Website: home-depot
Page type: review-order
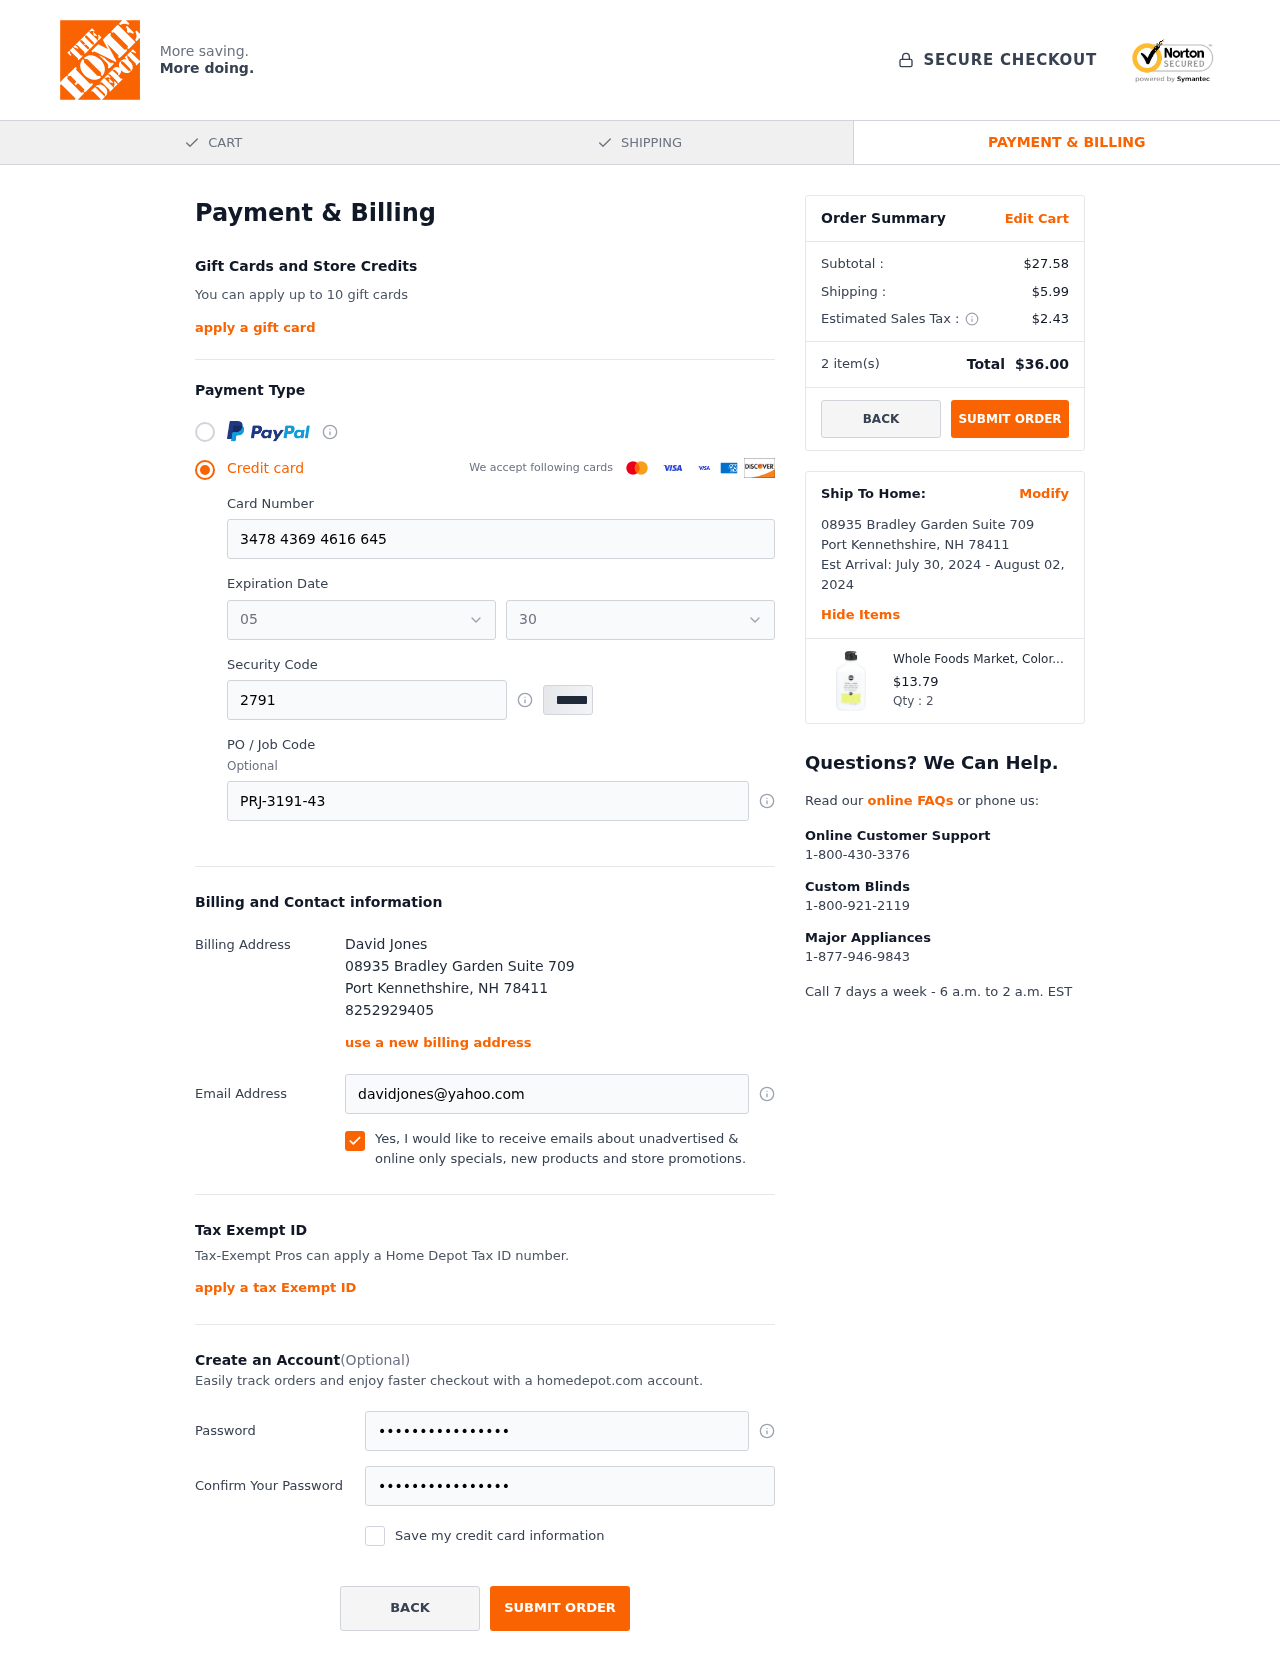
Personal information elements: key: PII_CARD_EXPIRY_MONTH
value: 05
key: PII_CARD_EXPIRY_YEAR
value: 30
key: PII_CITY
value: Port Kennethshire
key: PII_FULLNAME
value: David Jones
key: PII_PHONE
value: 8252929405
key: PII_POSTCODE
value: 78411
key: PII_STATE_ABBR
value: NH
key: PII_STREET
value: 08935 Bradley Garden Suite 709
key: PII_CARD_NUMBER
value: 3478 4369 4616 645
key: PII_CARD_CVV
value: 2791
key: PII_JOB_CODE
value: PRJ-3191-43
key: PII_EMAIL
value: davidjones@yahoo.com
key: PII_POSTCODE_FULL
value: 78411
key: PII_POSTCODE_NUMERIC
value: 78411
Product elements: key: PRODUCT1_NAME
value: Whole Foods Market, Color Preserve Conditioner, 10 Fl Oz
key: PRODUCT1_PRICE
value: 13.79
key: PRODUCT1_QUANTITY
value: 2
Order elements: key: ORDER_SUBTOTAL
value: $27.58
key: ORDER_SHIPPING_COST
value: $5.99
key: ORDER_TAX
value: $2.43
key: ORDER_NUM_ITEMS
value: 2
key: ORDER_TOTAL
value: $36.00
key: ORDER_SHIPPING_DATE
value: July 30, 2024
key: ORDER_DELIVERY_DATE
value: August 02, 2024